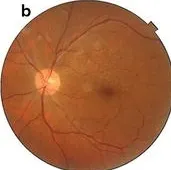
B; Post treatment fundus photo of left eye with resolved retinitis lesions.
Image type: ophthalmic_imaging (fundus_photograph)